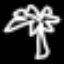
Label: palm tree